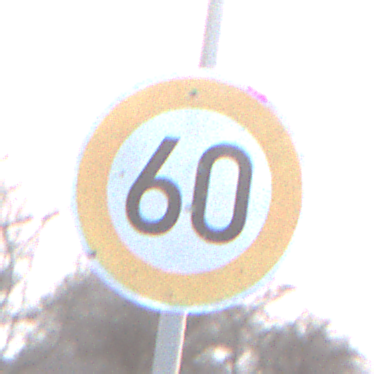
Verkehrszeichen: Geschwindigkeit60
Umgebung: Outdoor, Nature
Tageszeit: SunriseSunset
Wetter: Clear
Licht: Natural
Jahreszeit: NotSpecified
Kontrast: LowContrast